Question: I am not sure if this is the correct place to ask such a question but I am looking to find a javascript component which does the following functions:
- - - - -
The image below depicts a visual example of what I am looking for. In the below example, the X-axis would represent time slots while the Y-axis would represent Table Nos and hence the red blocks below are denoting:
- - -

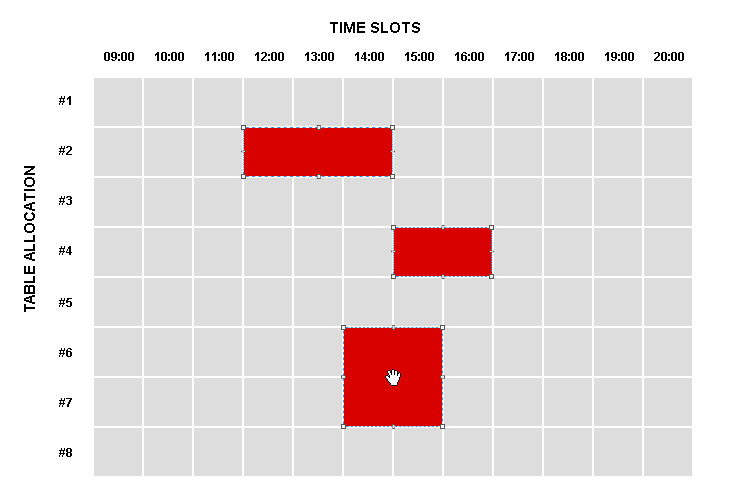
Answer: After several researching and didn't manage to find something suitable, I just made something simple using jQueryUI as a proof of concept which can be seen on <URL> which supports the creation of a 5 x 5 grid, sample 3 'booked slots' which you can drag on the pink slots and resizeable.
Unfortunately, jQueryUI has got a bug which is quite old and have never been fixed which is <URL>.